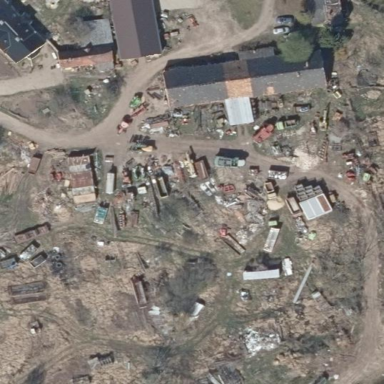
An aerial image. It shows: Farmyard area.